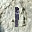
Label: 1